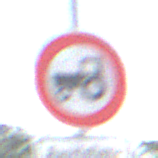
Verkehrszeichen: VerbotKraftfahrzeugeZuegeNichtSchneller25
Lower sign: SonstigeFahrzeugePersonengruppenFrei1
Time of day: MorningAfternoon
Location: Outdoor (RoadRail)
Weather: PartlyCloudy
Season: NotSpecified
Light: Natural